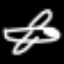
Label: airplane